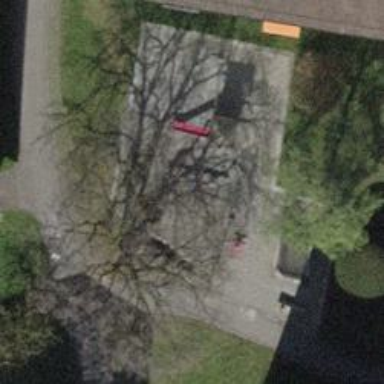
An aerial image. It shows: Brown bench.